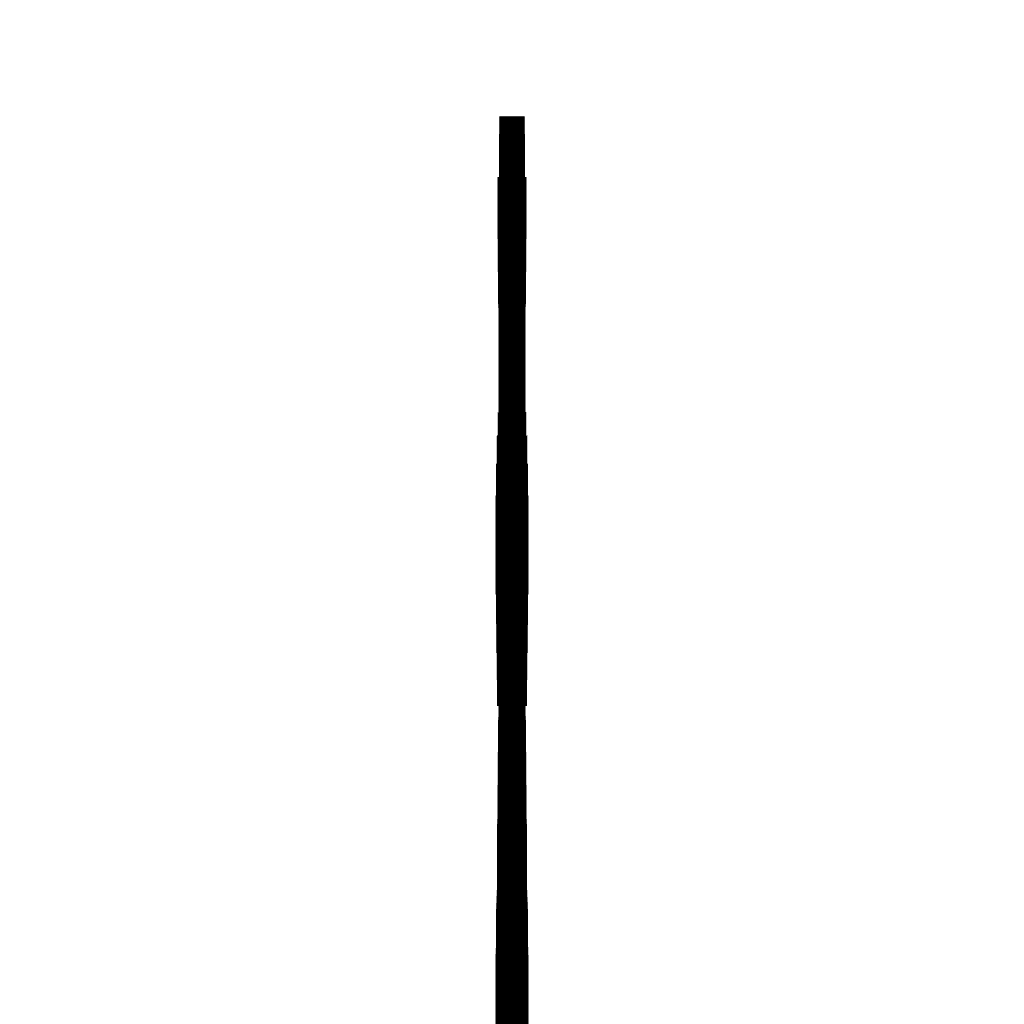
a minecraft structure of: Gemini Man high quality